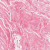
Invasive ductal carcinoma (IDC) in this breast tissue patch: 0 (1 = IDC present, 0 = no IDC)